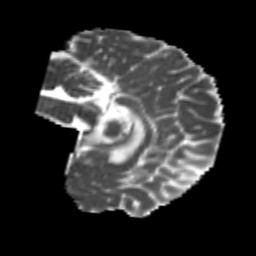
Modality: MD
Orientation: sagittal
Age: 23
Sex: male
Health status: healthy
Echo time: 0.074 s